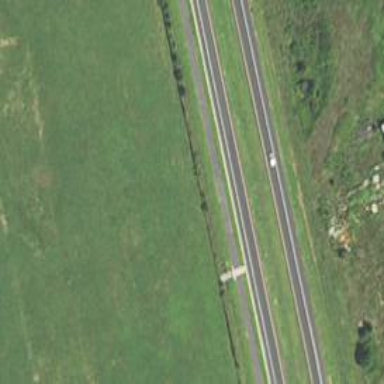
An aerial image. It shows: Asphalt path with excellent trail visibility.